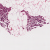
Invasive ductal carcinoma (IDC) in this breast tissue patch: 0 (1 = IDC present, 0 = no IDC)